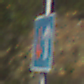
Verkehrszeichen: VorrangVorGegenverkehr
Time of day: MorningAfternoon
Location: Outdoor (RoadRail)
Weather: PartlyCloudy
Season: NotSpecified
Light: Natural